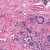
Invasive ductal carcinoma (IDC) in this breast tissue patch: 0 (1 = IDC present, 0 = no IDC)